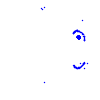
Particle: pion